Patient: sex M, age 64
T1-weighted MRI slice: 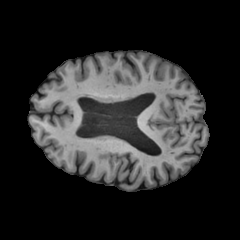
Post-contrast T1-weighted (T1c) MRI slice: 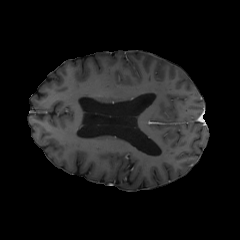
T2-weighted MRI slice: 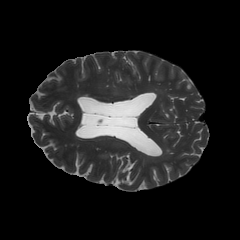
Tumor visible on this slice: yes
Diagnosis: Glioblastoma, IDH-wildtype
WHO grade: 4